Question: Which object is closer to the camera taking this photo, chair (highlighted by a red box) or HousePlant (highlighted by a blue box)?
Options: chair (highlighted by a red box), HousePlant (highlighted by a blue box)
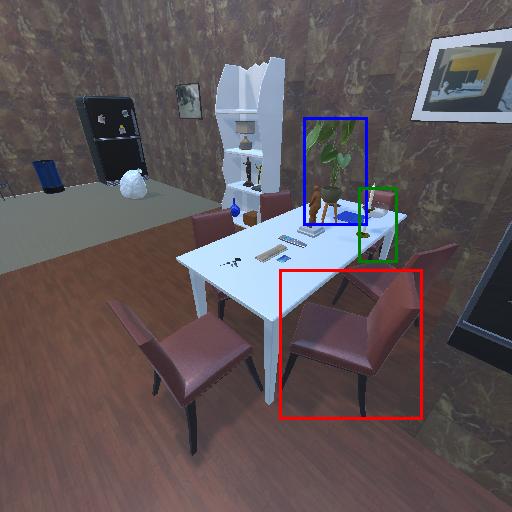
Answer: chair (highlighted by a red box)